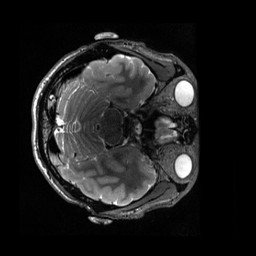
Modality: T2w
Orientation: axial
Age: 37
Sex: male
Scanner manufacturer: siemens
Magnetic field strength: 3 T
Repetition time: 3.2 s
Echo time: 0.564 s